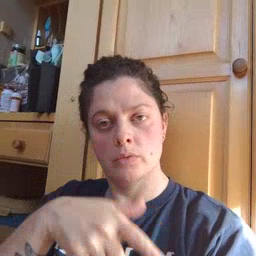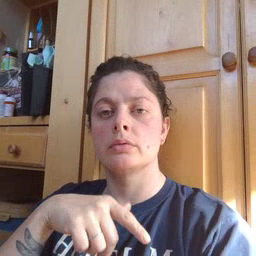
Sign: brother